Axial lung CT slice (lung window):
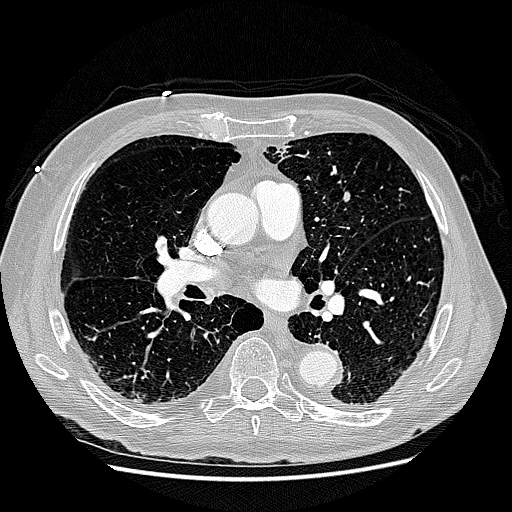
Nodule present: no